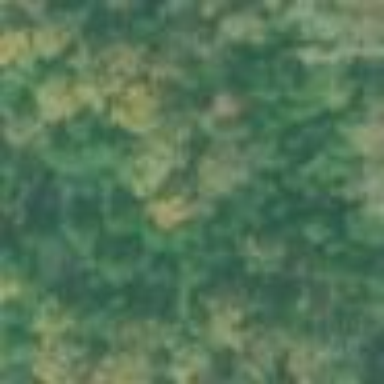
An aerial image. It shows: Evergreen needle-leaved woodland.